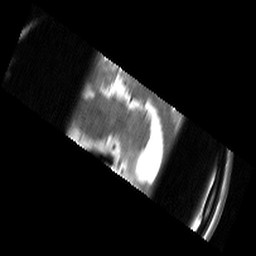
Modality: T2w
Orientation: sagittal
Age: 22
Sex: male
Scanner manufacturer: siemens
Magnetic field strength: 3 T
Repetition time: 6.26 s
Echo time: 0.064 s